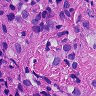
Metastatic tissue present: yes